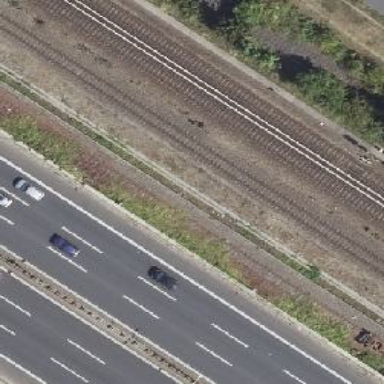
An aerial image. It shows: Solitary milestone along the railway.